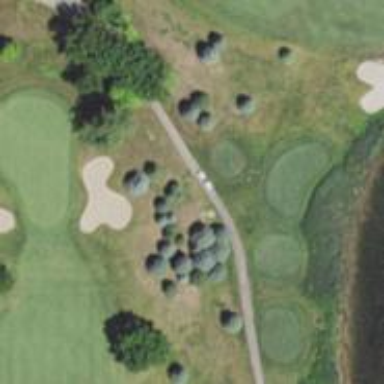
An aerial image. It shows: Path for both roads and golfers.